Interaction volume radius: 5 \u00c5
Interaction volume height: 30 \u00c5
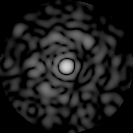
Disorder parameter: 0.8104